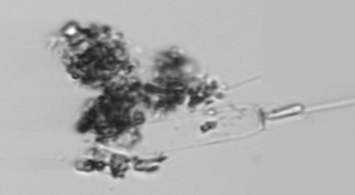
Label: detritus